【题型】填空题　【知识点】函数　【难度】easy
已知定义域为 $(0, +\infty)$ 的单调函数 $f(x)$，对任意的 $x \in (0, +\infty)$，都有 $f[f(x) - \log_2 x] = 6$，则方程 $f(x) = 2^x$ 的根有\underline{\qquad\qquad}个.
【解答】
【答案】 2

【解析】 设 $f(x) - \log_2 x = t$，$f(x) = \log_2 x + t$，$f(t) = 6$，

$f(t) = \log_2 t + t = 6$，显然 $f(t)$ 在定义域上单调递增，

注意到 $f(4) = \log_2 4 + 4 = 6$，所以 $t = 4$.

得 $f(x) = \log_2 x + 4$，令 $\log_2 x + 4 = 2^x$，即 $\log_2 x = 2^x - 4$，

在同一坐标系作出 $y = 2^x - 4, y = \log_2 x$ 的图象如下：

由图象可得两个函数有两个交点. 即 $f(x) = 2^x$ 有两个根.

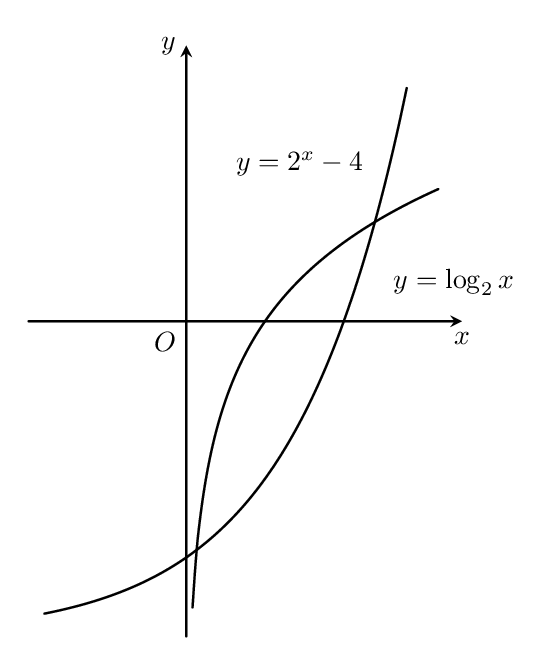